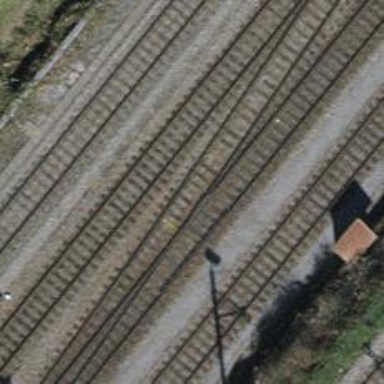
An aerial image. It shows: Railway track with contact lines for electrification.